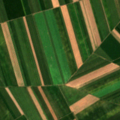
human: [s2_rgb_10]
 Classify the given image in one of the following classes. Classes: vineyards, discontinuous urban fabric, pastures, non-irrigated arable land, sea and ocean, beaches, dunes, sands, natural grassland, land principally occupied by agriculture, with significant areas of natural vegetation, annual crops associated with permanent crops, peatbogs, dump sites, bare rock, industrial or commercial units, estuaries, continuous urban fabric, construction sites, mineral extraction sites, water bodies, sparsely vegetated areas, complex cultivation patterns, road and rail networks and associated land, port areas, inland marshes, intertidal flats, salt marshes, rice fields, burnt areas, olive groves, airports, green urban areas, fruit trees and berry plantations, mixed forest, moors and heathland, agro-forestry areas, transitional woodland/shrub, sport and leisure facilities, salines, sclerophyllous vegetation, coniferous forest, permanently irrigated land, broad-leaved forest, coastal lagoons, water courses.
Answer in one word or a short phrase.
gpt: non-irrigated arable land